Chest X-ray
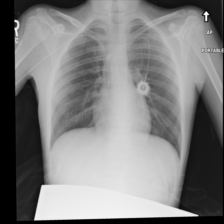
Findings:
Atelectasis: negative
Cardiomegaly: negative
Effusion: negative
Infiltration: negative
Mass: negative
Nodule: negative
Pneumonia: negative
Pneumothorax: negative
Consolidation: negative
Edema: negative
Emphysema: negative
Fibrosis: negative
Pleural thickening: negative
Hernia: negative